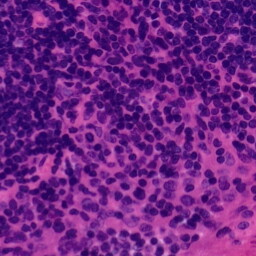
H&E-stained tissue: Tonsil